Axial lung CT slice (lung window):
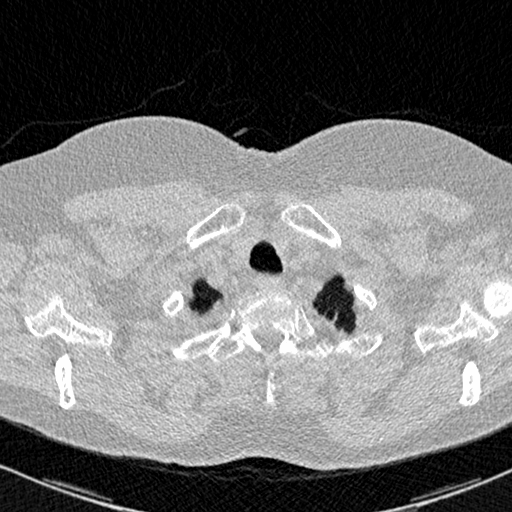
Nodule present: no